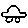
Label: car